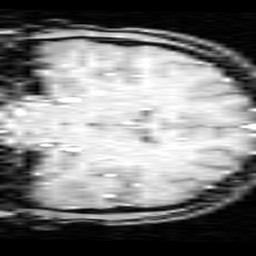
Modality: inplaneT1
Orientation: coronal
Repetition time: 0.2 s
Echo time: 0.0036 s